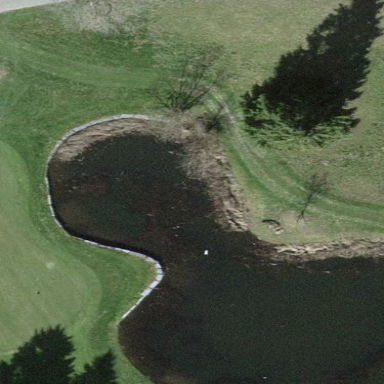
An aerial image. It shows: Grassy area with golf cart path.